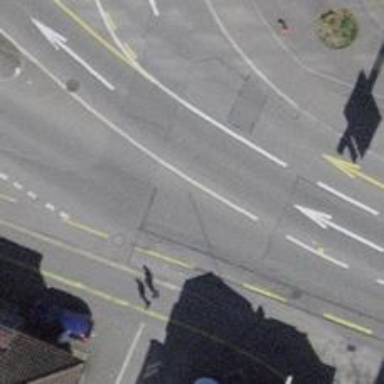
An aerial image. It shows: Primary highway with dedicated lane for cyclists.